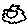
Label: sun